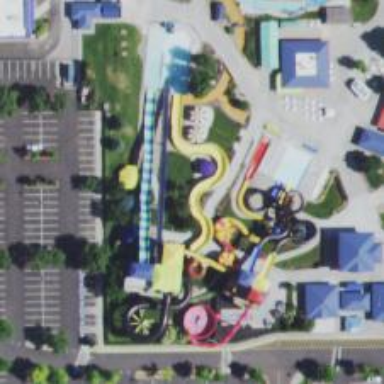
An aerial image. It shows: Water slide attraction.